Aerial crown-view tile of a tropical tree (Barro Colorado Island, Panama), acquired 20240918:
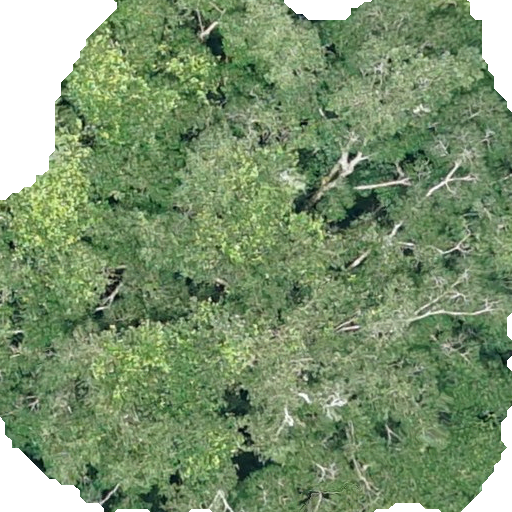
Species: Hura crepitans
GBIF accepted scientific name: Hura crepitans
Crown area: 401.277 m²